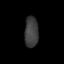
Tissue: prostate
Cell type: T cells
Senescence score: 0.2179
Nuclear area (px): 418
Mean DAPI intensity: 61.385